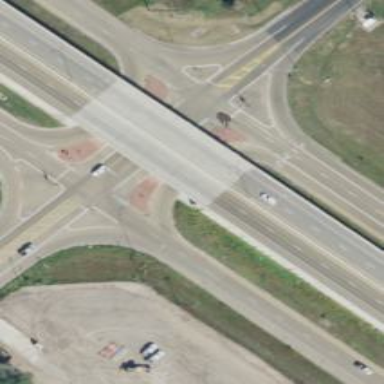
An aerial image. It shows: Secondary link road with turnaround junction.